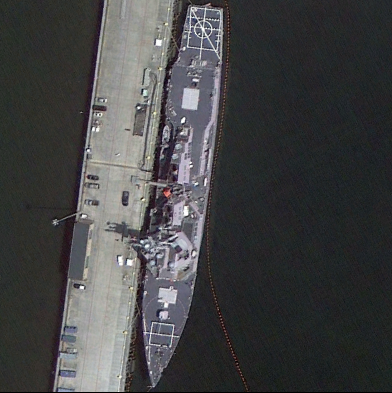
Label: destroyer